Chest X-ray:
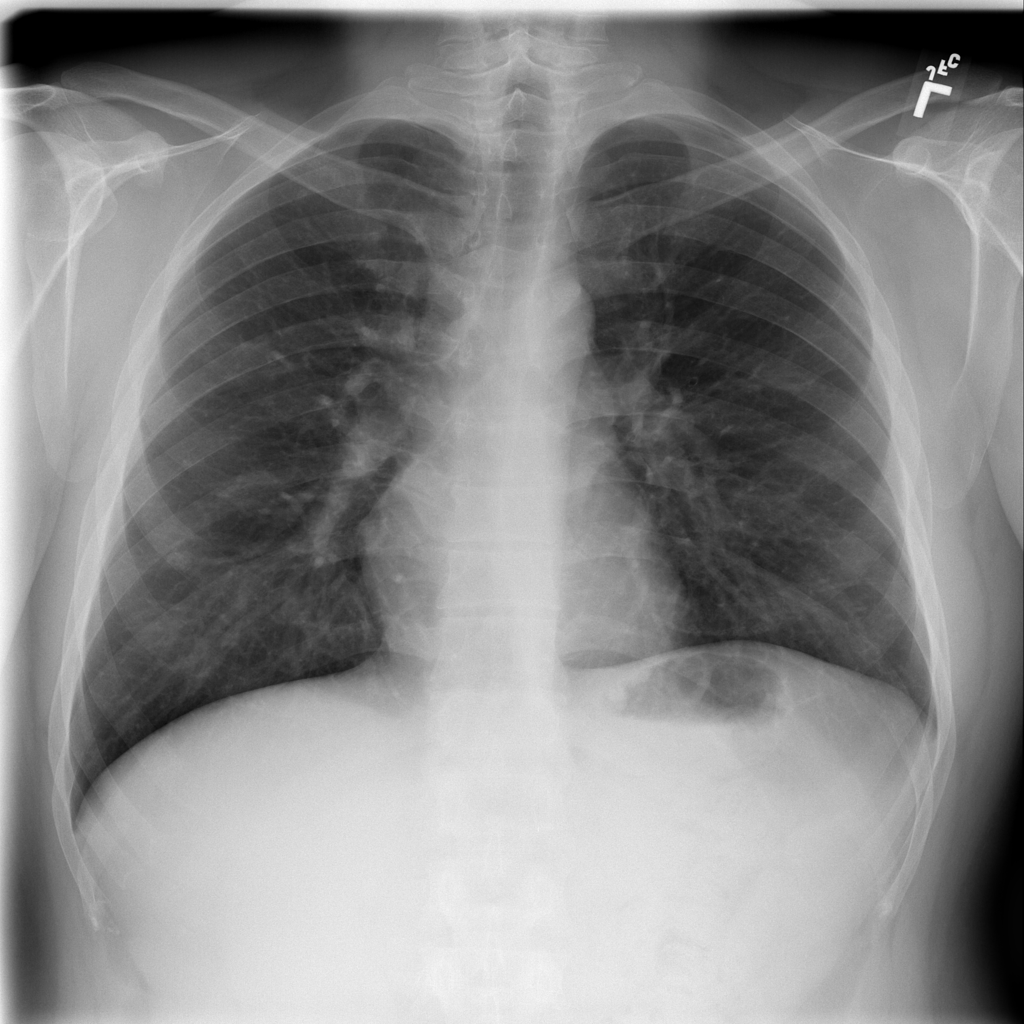
No abnormal finding: yes